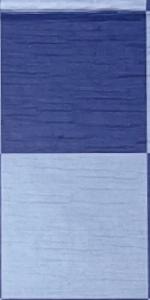
Label: Empty